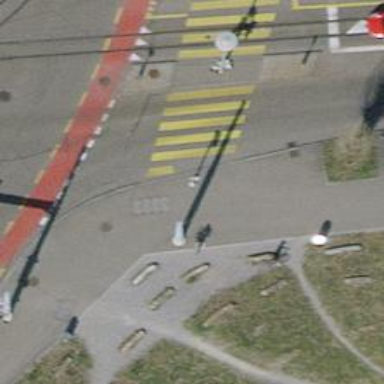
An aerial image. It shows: Kerb serving as barrier.